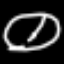
Label: clock